Aerial crown-view tile of a tropical tree (Barro Colorado Island, Panama), acquired 20250715:
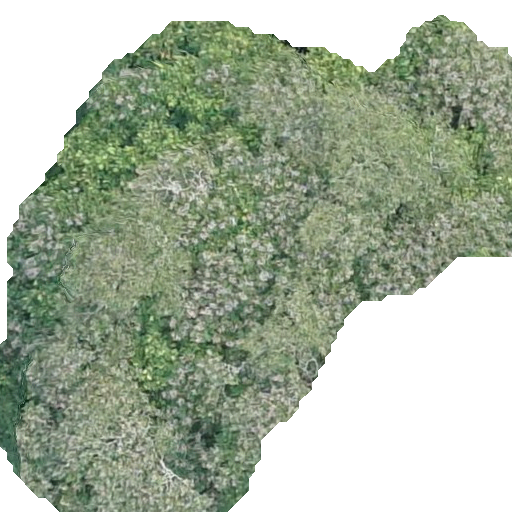
Species: Dipteryx oleifera
GBIF accepted scientific name: Dipteryx oleifera
Crown area: 296.586 m²